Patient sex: M
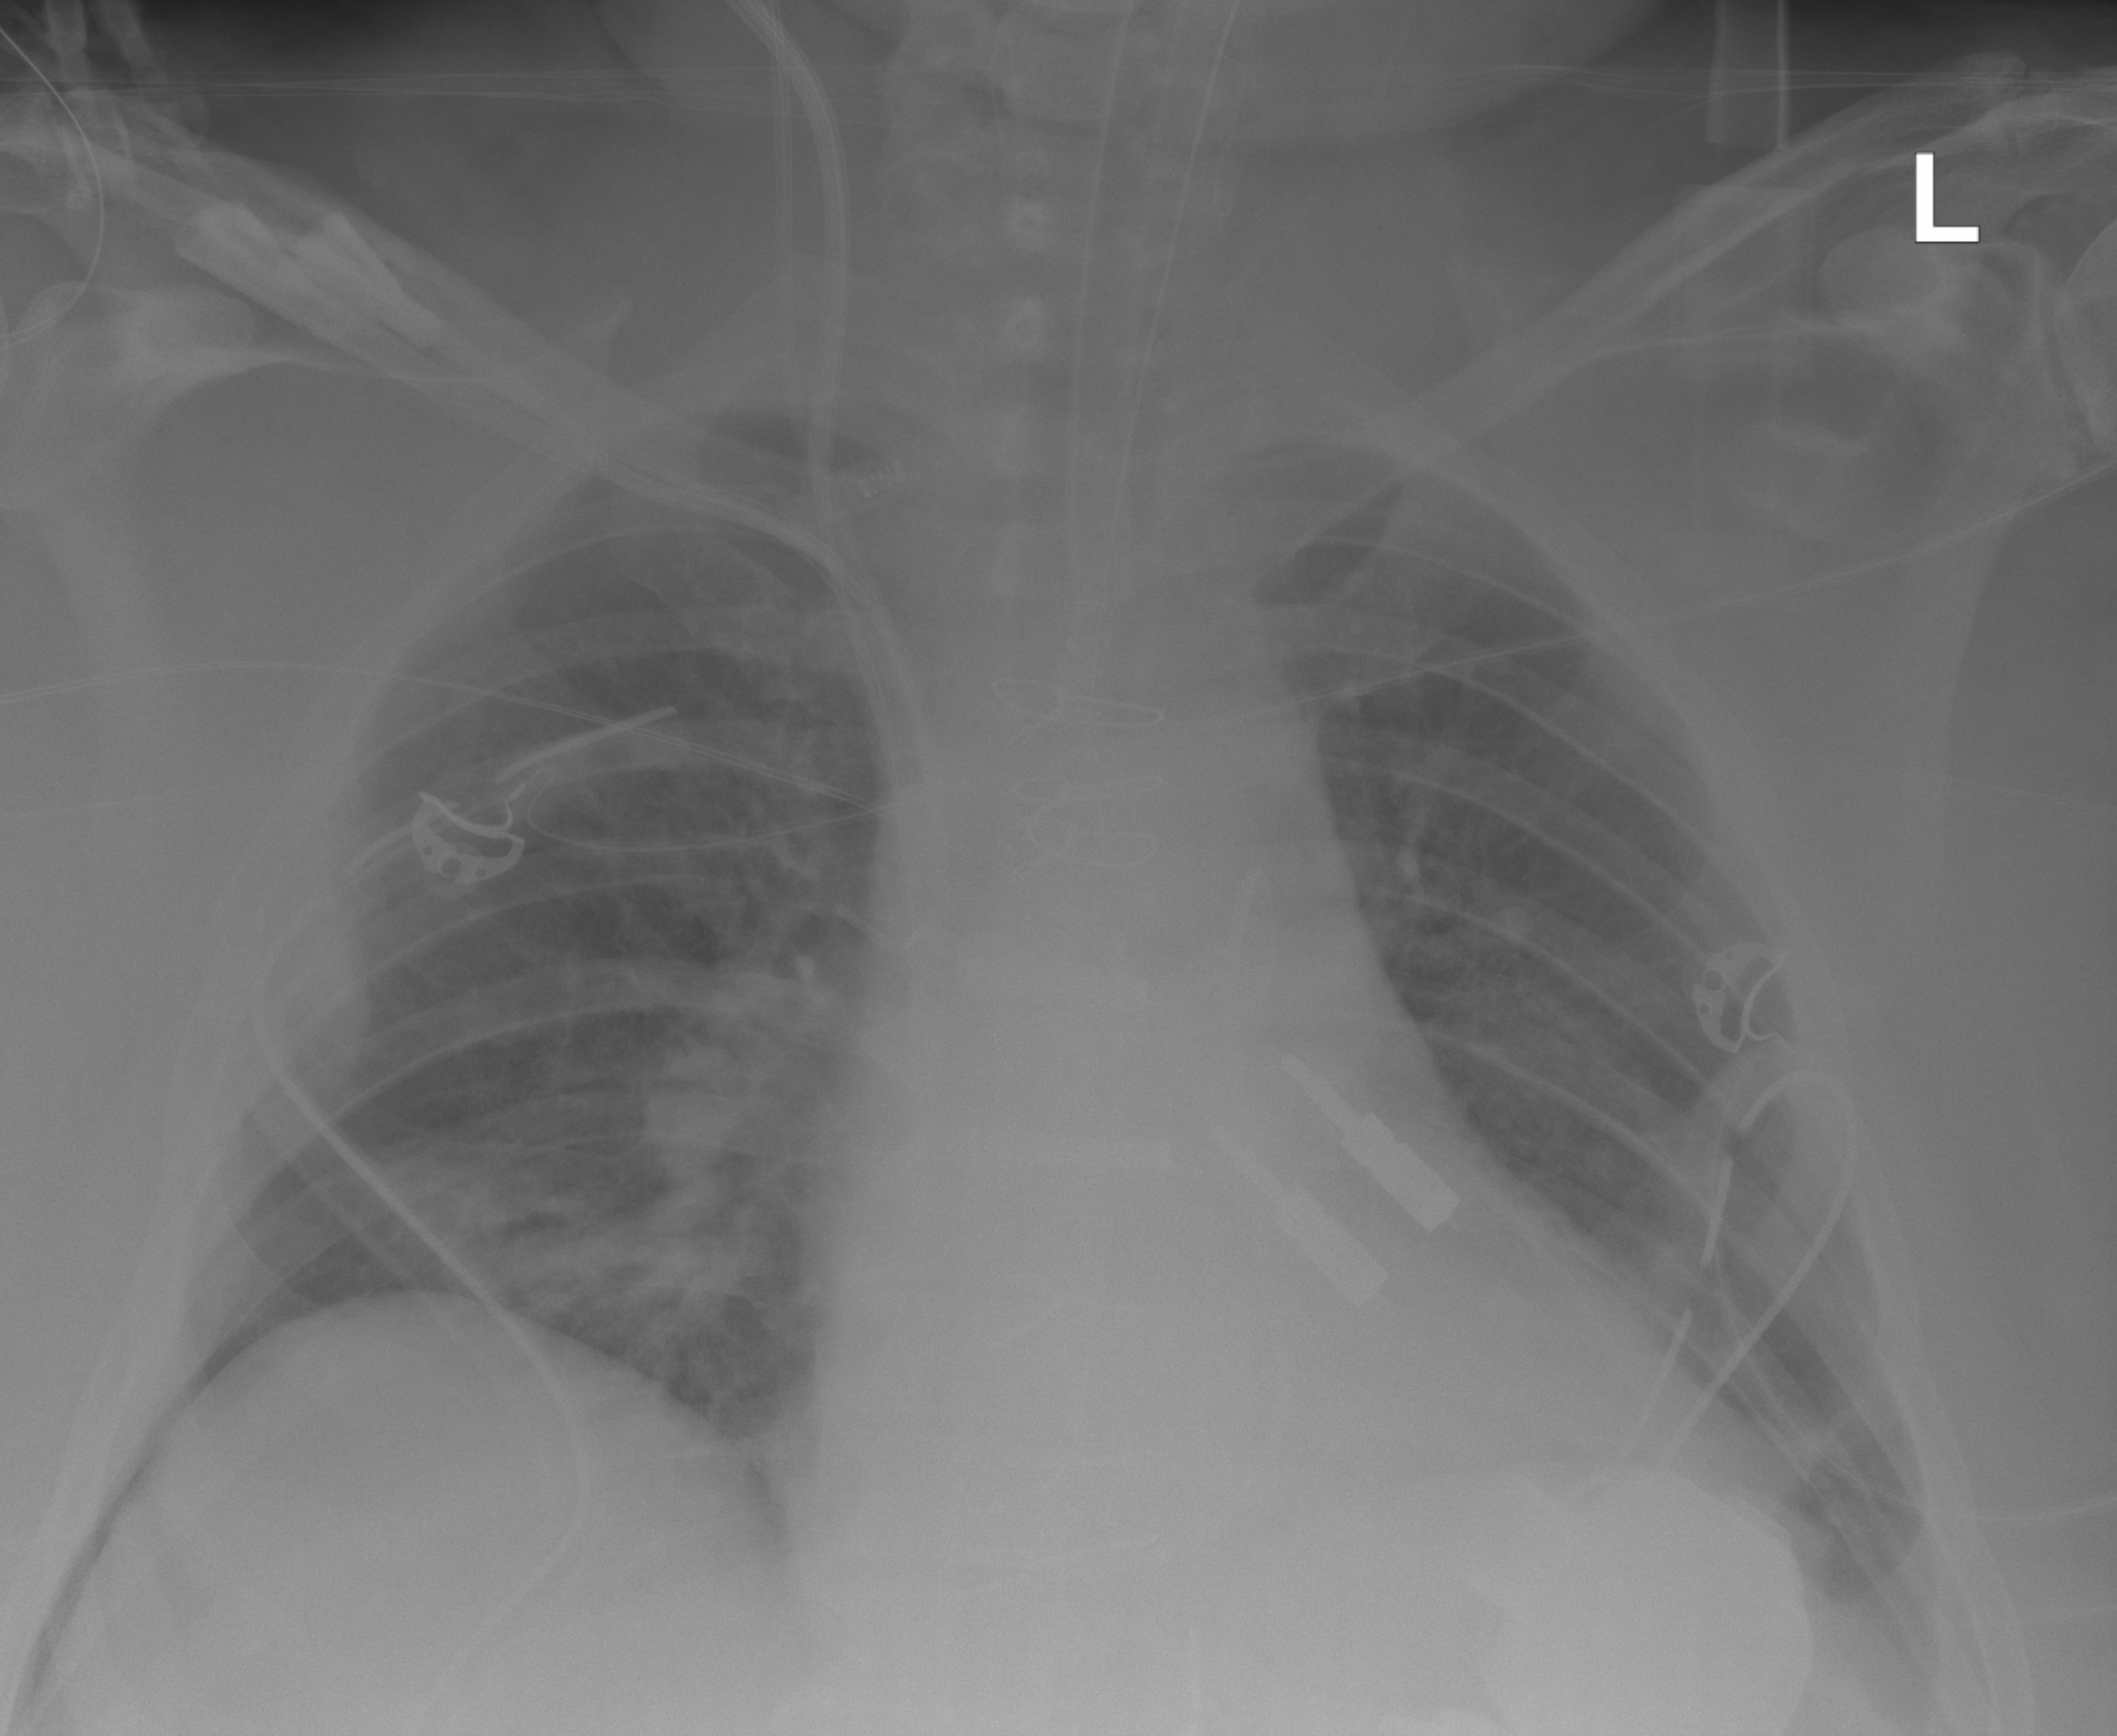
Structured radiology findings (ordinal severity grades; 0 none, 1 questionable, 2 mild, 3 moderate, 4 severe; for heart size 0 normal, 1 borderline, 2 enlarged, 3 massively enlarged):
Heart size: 2
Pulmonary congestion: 2
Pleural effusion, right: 0
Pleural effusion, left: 0
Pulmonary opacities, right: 2
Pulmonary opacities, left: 0
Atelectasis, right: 2
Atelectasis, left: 2